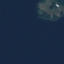
Land use / land cover: SeaLake